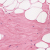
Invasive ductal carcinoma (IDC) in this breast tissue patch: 0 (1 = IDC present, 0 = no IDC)